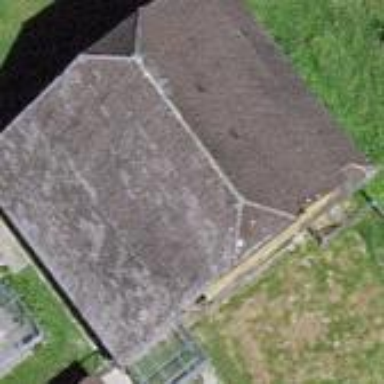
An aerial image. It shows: Barn.